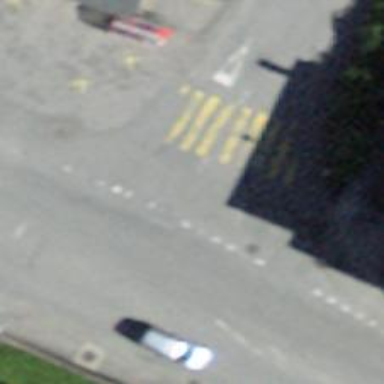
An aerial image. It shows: Uncontrolled zebra crossing with traffic calming table.